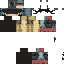
A male skeleton skin with dark skin, wearing brown helmet dressed in a black armor chest and black pants, featuring a closed mouth.